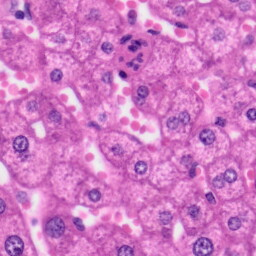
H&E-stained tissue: Liver